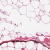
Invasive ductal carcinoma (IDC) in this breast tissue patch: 0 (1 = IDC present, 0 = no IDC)